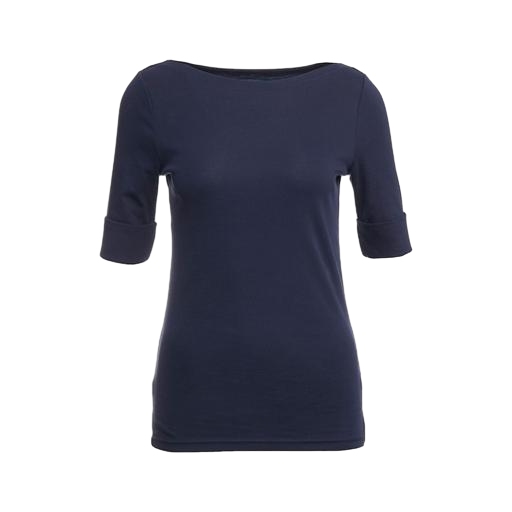
blue petite boat-neck t-shirt only macy, blue boat-neck top, boat-neck top, white background